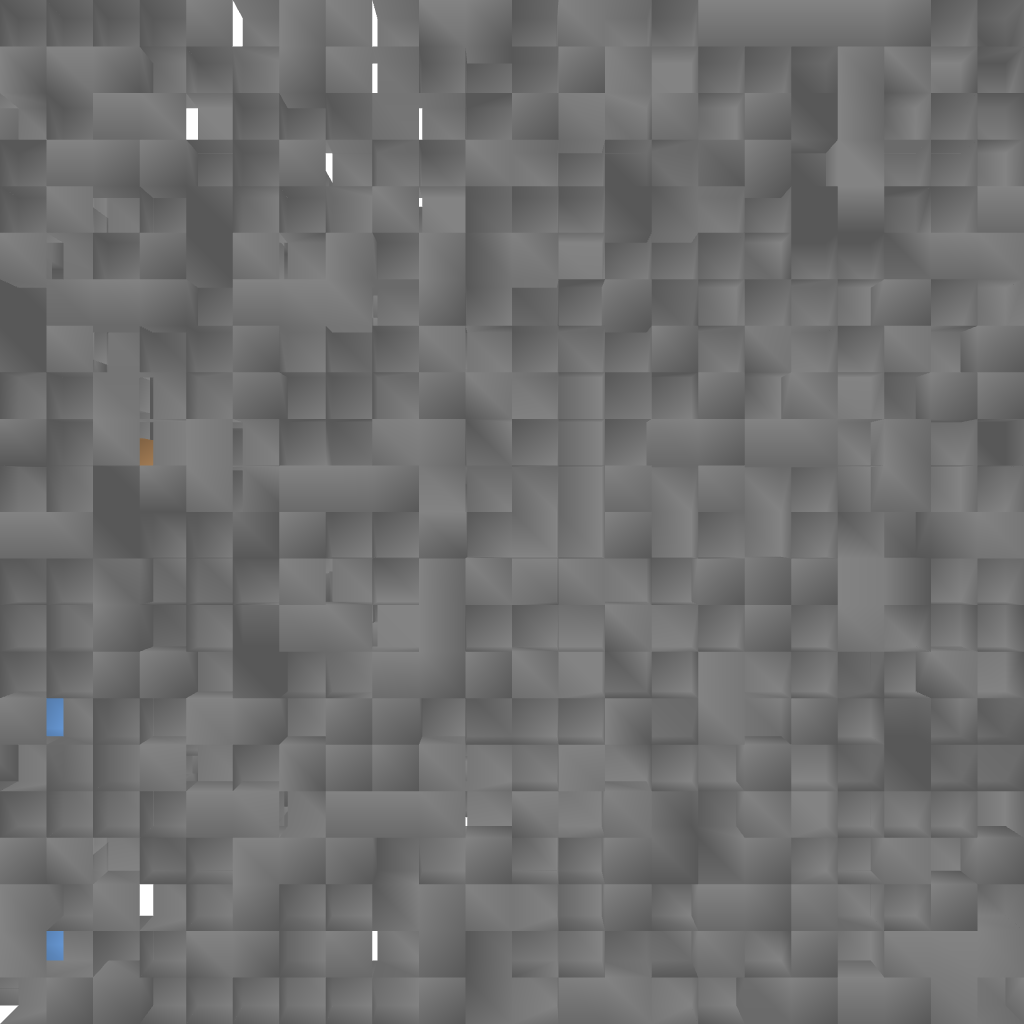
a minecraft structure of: Temple Parkour bad low quality